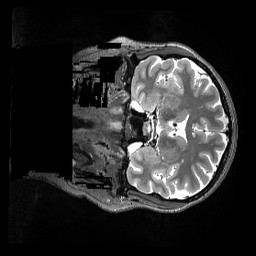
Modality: T2w
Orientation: coronal
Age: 44
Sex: female
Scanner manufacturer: siemens
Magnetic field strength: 3 T
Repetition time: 3.2 s
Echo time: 0.562 s